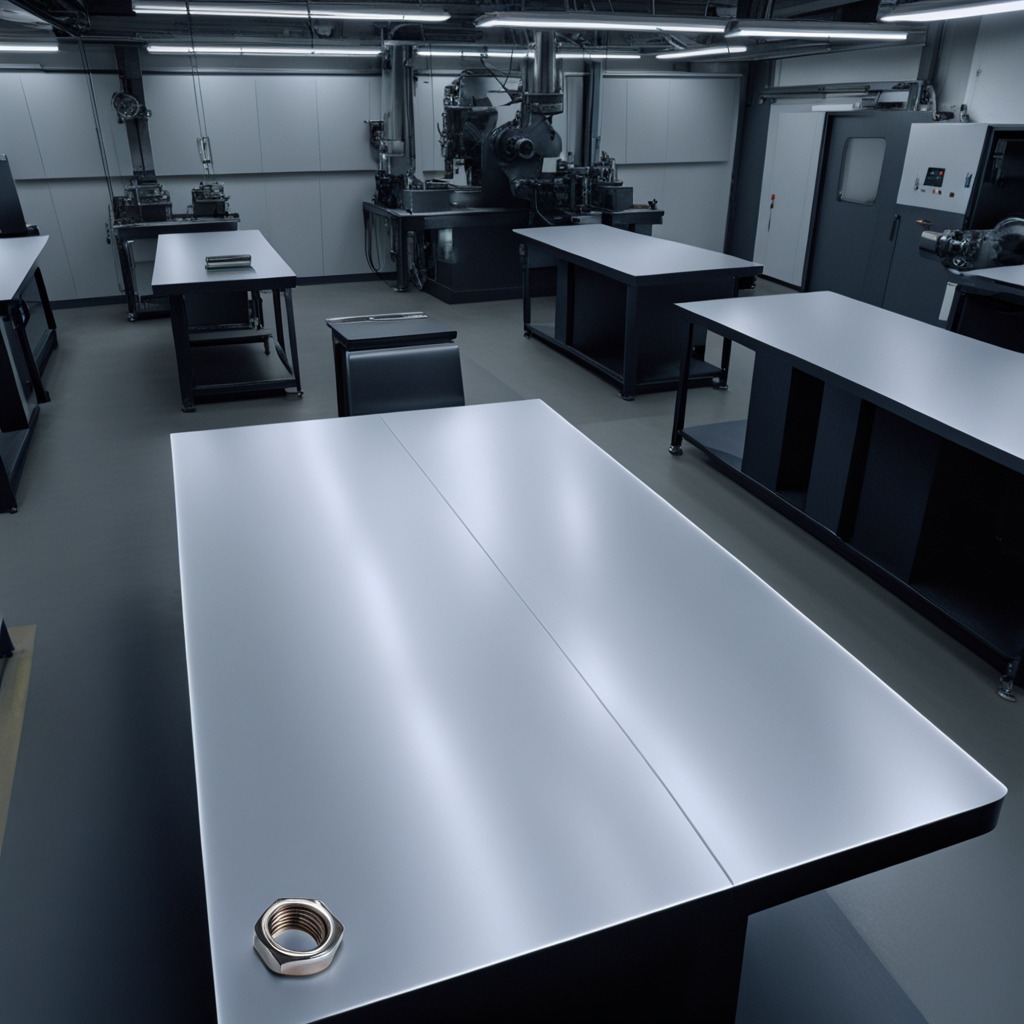
A metal nut is lying on the tabletop.